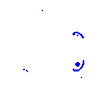
Particle: electron